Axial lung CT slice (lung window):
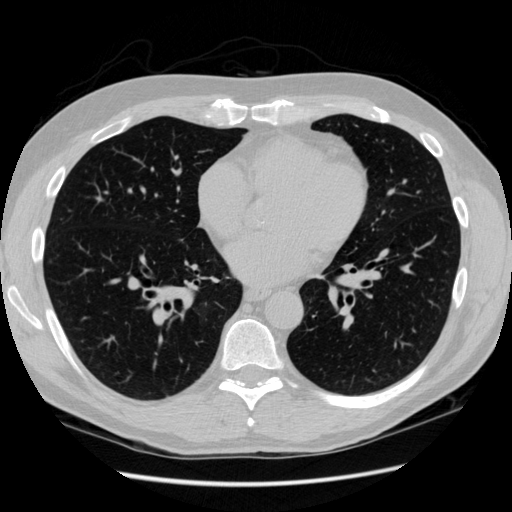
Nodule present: no